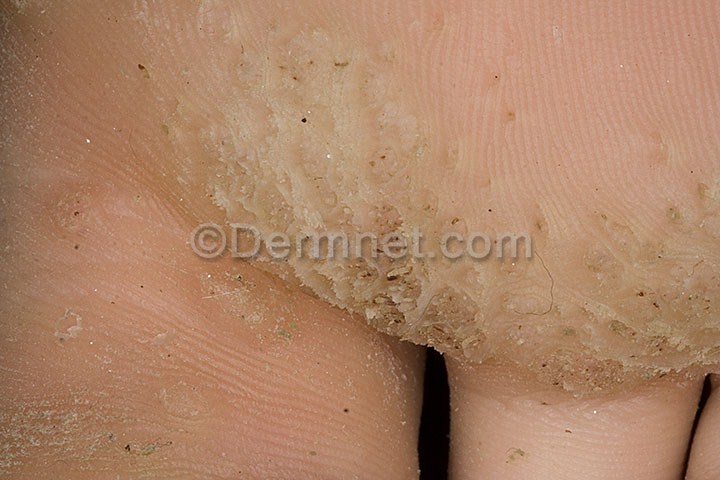
Disease: Warts Molluscum and other Viral Infections